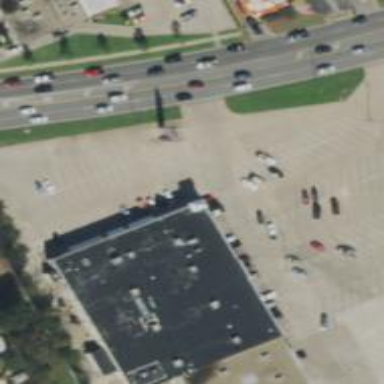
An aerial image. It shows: Parking space is available.